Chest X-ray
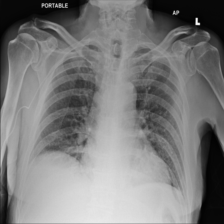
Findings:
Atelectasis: negative
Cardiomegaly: negative
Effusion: negative
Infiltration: negative
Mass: negative
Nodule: negative
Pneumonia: negative
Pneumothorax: negative
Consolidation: positive
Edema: negative
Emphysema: negative
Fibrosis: negative
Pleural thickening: negative
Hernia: negative